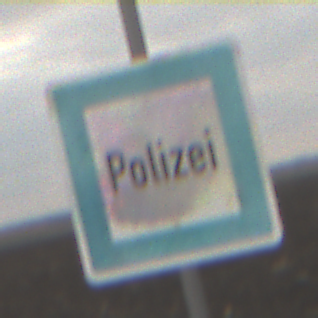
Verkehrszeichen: Polizei
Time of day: MorningAfternoon
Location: Outdoor (Nature)
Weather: Overcast
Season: NotSpecified
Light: Natural